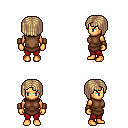
a pixel art fantasy rpg character, female body template, human, tanned skin, brown tunic, red pants, white blonde pageboy hairstyle, leather bracers, four views (front, back, left, right), 2x2 character sprite sheet, small pixel art, hard edges, no anti-aliasing